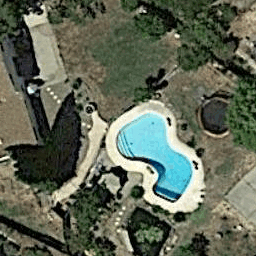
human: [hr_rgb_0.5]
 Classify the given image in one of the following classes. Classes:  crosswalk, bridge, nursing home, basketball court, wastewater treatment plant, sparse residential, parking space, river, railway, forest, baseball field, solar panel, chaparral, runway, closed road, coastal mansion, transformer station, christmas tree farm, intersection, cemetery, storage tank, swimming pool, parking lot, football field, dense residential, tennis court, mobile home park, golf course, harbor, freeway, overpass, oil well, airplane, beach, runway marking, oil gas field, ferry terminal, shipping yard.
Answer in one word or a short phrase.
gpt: swimming pool